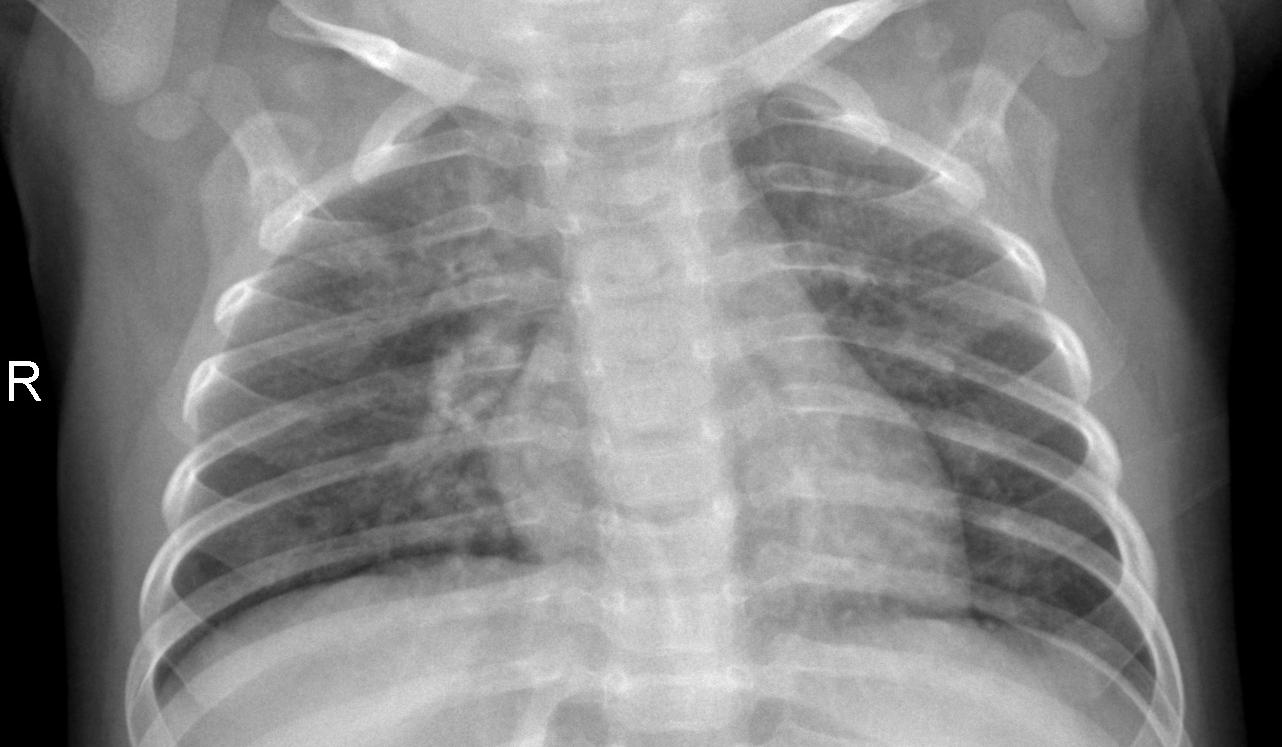
Diagnosis: PNEUMONIA